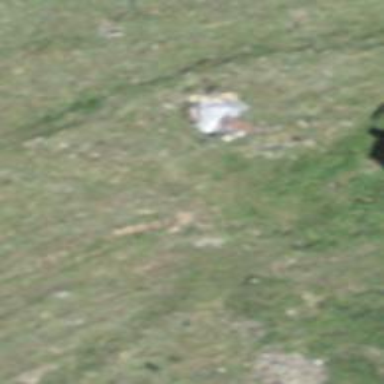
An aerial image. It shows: Isolated dwelling in the countryside.